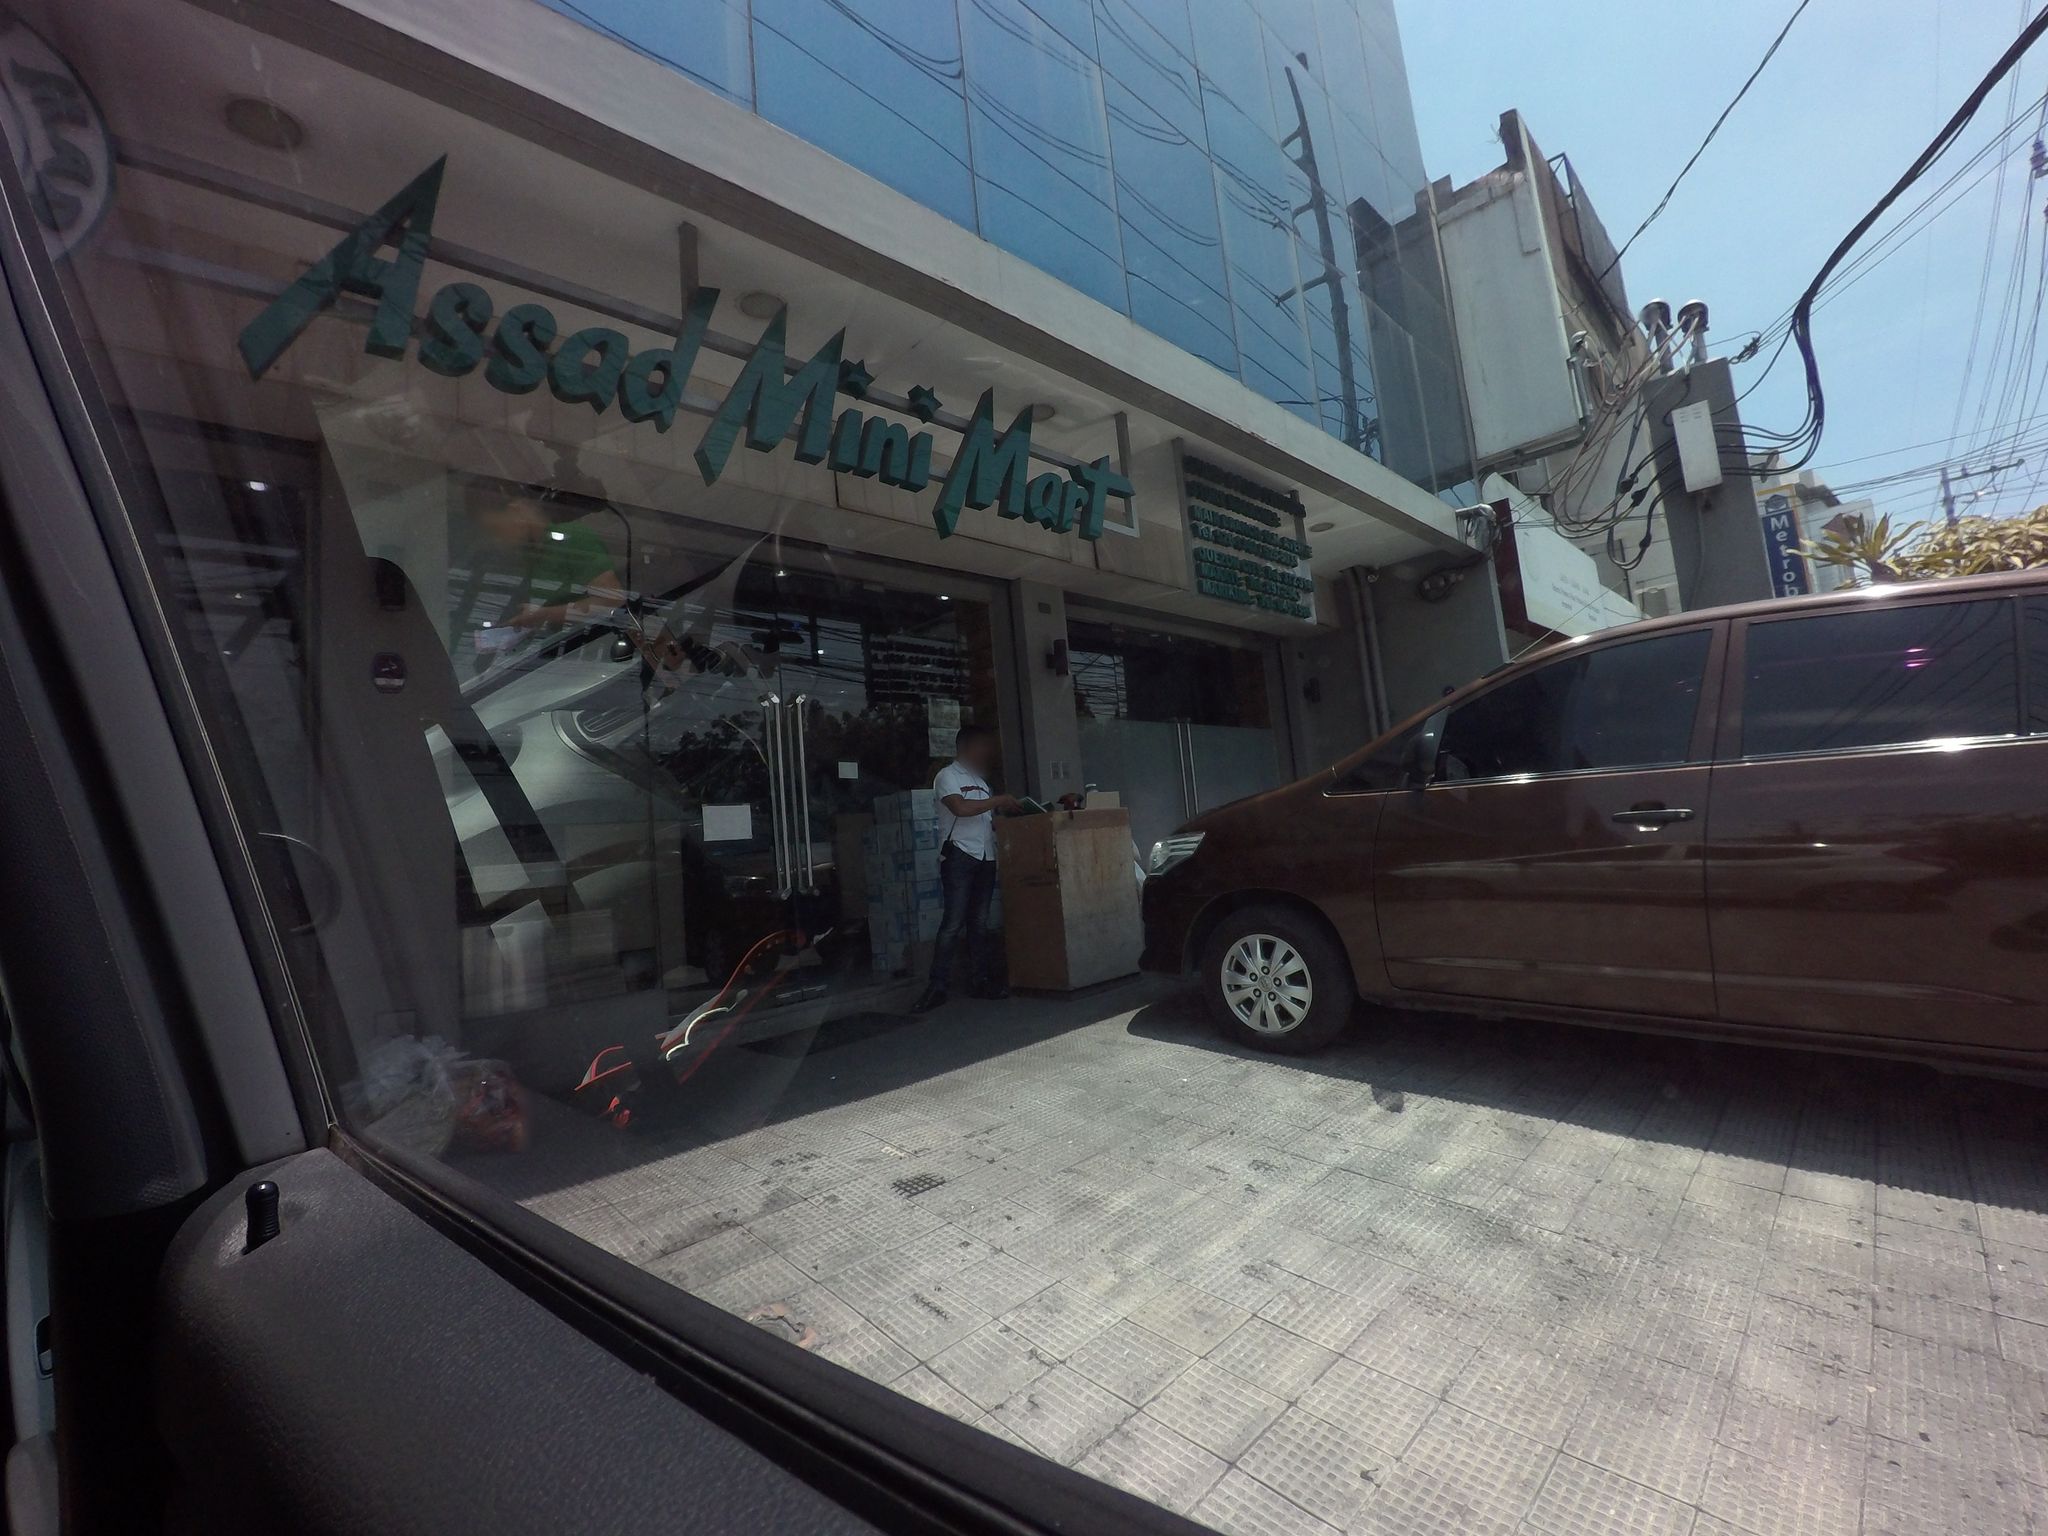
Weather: snowy
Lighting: day
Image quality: good
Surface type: driving surface
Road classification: secondary
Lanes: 4
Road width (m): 12
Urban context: urban centre
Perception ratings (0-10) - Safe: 3.39, Lively: 7.69, Beautiful: 2.86, Boring: 4.01, Depressing: 8.42, Wealthy: 5.87